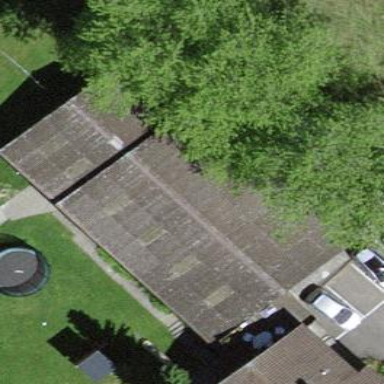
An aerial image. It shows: Group of garages.